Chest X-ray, PA view. Patient: 36 years old, sex M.
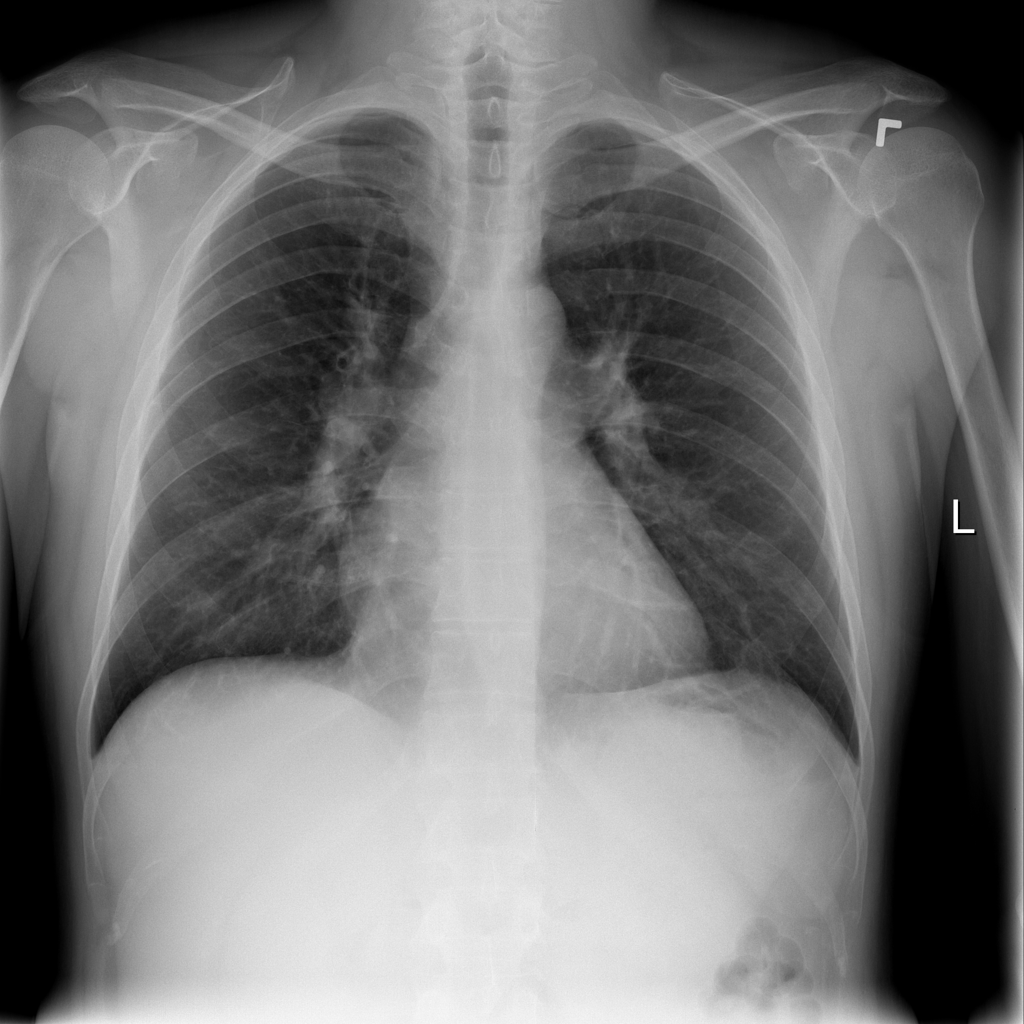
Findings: No Finding